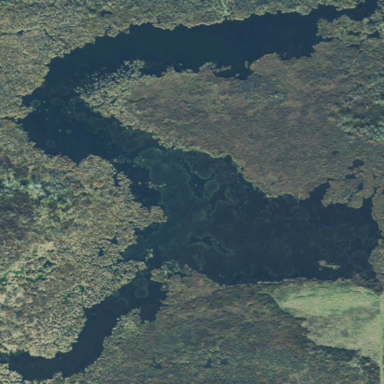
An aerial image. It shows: Beautiful lake surrounded by nature.